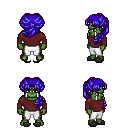
a pixel art fantasy rpg character, male body template, orc, green skin, maroon long-sleeve shirt, white pants, blue princess hairstyle, gray slippers, four views (front, back, left, right), 2x2 character sprite sheet, small pixel art, hard edges, no anti-aliasing